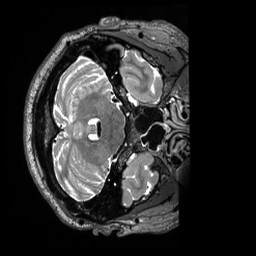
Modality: T2w
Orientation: axial
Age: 26
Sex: male
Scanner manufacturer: siemens
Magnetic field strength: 3 T
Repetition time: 3.2 s
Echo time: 0.563 s